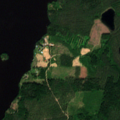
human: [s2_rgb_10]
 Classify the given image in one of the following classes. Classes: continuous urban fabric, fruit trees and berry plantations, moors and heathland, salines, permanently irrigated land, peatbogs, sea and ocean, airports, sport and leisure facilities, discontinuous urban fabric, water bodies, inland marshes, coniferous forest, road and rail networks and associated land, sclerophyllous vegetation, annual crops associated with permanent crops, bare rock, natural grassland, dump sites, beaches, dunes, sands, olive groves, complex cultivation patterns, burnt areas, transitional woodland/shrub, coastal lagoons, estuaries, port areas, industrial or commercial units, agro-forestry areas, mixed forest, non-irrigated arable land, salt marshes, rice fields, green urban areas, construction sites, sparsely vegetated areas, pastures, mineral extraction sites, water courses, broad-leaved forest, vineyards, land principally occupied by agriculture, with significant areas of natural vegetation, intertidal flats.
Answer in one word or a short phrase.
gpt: broad-leaved forest, coniferous forest, mixed forest, water bodies